Question: I am using the below code to create a weighted list of random numbers within a range.
'''
import csv
import random
import numpy as np
import matplotlib.pyplot as plt
itemsList = []
rnd_numbs = csv.writer(open("rnd_numbs.csv", "wb"))
rnd_numbs.writerow(['number'])
items = [1, 2, 3, 4, 5]
probabilities= [0.1, 0.1, 0.2, 0.2, 0.4]
prob = sum(probabilities)
print prob
c = (1.0)/prob
probabilities = map(lambda x: c*x, probabilities)
print probabilities
ml = max(probabilities, key=lambda x: len(str(x)) - str(x).find('.'))
ml = len(str(ml)) - str(ml).find('.') -1
amounts = [ int(x*(10**ml)) for x in probabilities]
itemsList = list()
for i in range(0, len(items)):
itemsList += items[i:i+1]*amounts[i]
for item in itemsList:
rnd_numbs.writerow([item])
'''
What I would like to do is (a) list these numbers randomly down the csv column, not sure why they are coming out pre-sorted, (b) list the numbers down the comumn instead of as one entry, and (c) create and save multiple histrograms at defined intervals, such as the first 100 numbers, then first 250 numbers, then first 500 numbers, ... to the end
For (c) I would like to create multiple pictures such as this for various cutoffs of the data list.

Attempt at histogram
'''
x = itemsList[0:20]
fig = plt.figure()
ax = fig.add_subplot(111)
# 100 is the number of bins
ax.hist(x, 10, normed=1, facecolor='green', alpha=0.75)
ax.set_xlim(0, 5)
ax.set_ylim(0, 500)
ax.grid(True)
plt.show()
'''
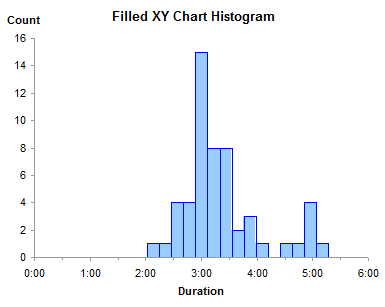
Answer: As for the third part of your question, take a look at <URL> to help you learn the basics, as well as advanced features. Here's a quick example of plotting a histogram of a random normal distribution:
'''
import numpy as np
import matplotlib.pyplot as plt
x = np.random.randn(10000)
fig = plt.figure()
ax = fig.add_subplot(111)
# 100 is the number of bins
n = ax.hist(x, 100, facecolor='green', alpha=0.75)
# n[0] is the array of bin heights,
# n[1] is the array of bin edges
xmin = min(n[1]) * 1.1
xmax = max(n[1]) * 1.1
ymax = max(n[0]) * 1.1
ax.set_xlim(xmin, xmax)
ax.set_ylim(0, ymax)
ax.grid(True)
plt.show()
'''
which gives you a nice image:

You can make loops to generate multiple images using different ranges of your data, and save the generated figures in a number of formats, with or without previewing them first.